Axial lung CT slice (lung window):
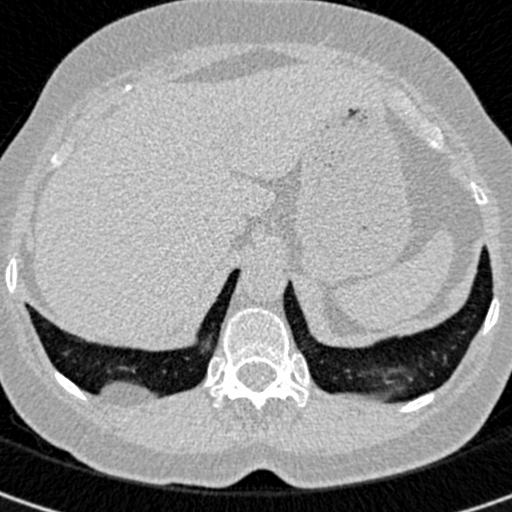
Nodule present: no